Question: <URL>
I have a basic nav, the li's default image is a white ball, the selected nav button has a blue ball.
I'm able to get the id of the nav button that is clicked and switch it's img src. However I have not been able to target it's siblings, the other li's 'img src' :(
So currently when you click other buttons, the pervious blue buttons stay blue.

How would you approach this?
HTML
'''
<footer id="tour_footer">
<nav>
<ul>
<li id="tour_prev">< prev</li>
<li id="tour_btn_1" class="tour_nav_circle">
<img src="http://leongaban.com/_codepen/tour_nav_blue.gif" alt="tour 1" />
</li>
<li id="tour_btn_2" class="tour_nav_circle">
<img src="http://leongaban.com/_codepen/tour_nav_white.gif" alt="tour 2" />
</li>
<li id="tour_btn_3" class="tour_nav_circle">
<img src="http://leongaban.com/_codepen/tour_nav_white.gif" alt="tour 3" />
</li>
<li id="tour_btn_4" class="tour_nav_circle">
<img src="http://leongaban.com/_codepen/tour_nav_white.gif" alt="tour 4" />
</li>
<li id="tour_next">next ></li>
</ul>
</nav>
</footer>
'''
jQuery
'''
var buttonStates = function(id) {
console.log('inside buttonStates function: '+id);
var $navBtn = $(id);
$navBtn.children().attr("src","http://leongaban.com/_codepen/tour_nav_blue.gif");
$navBtn.parents('li').siblings('li img').attr("src","http://leongaban.com/_codepen/tour_nav_white.gif");
console.log($(id));
}
// Button to switch Frames
$('.tour_nav_circle').unbind('click').bind('click', function (event) {
var id = this.id;
console.log(id);
buttonStates('#'+id);
});
'''
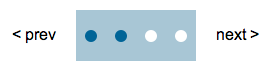
Answer: '''
$navBtn.siblings('li').children('img')
'''
'$navBtn' already seems to be a 'li' element, so it doesn't have any 'li' parents. And since it doesn't have 'img' siblings, 'li img' never matches.
And FYI, instead of passing the ID to the function, you just pass the element itself. You don't have to search for the element again if you already have a reference to it.
'''
buttonStates(this);
// ...
var buttonStates = function(el) {
var $navBtn = $(el);
// ...
};
'''